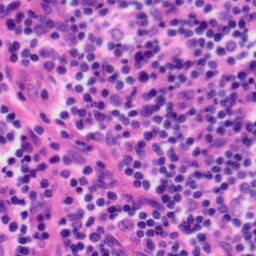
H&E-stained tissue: Tonsil